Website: apple
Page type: payment
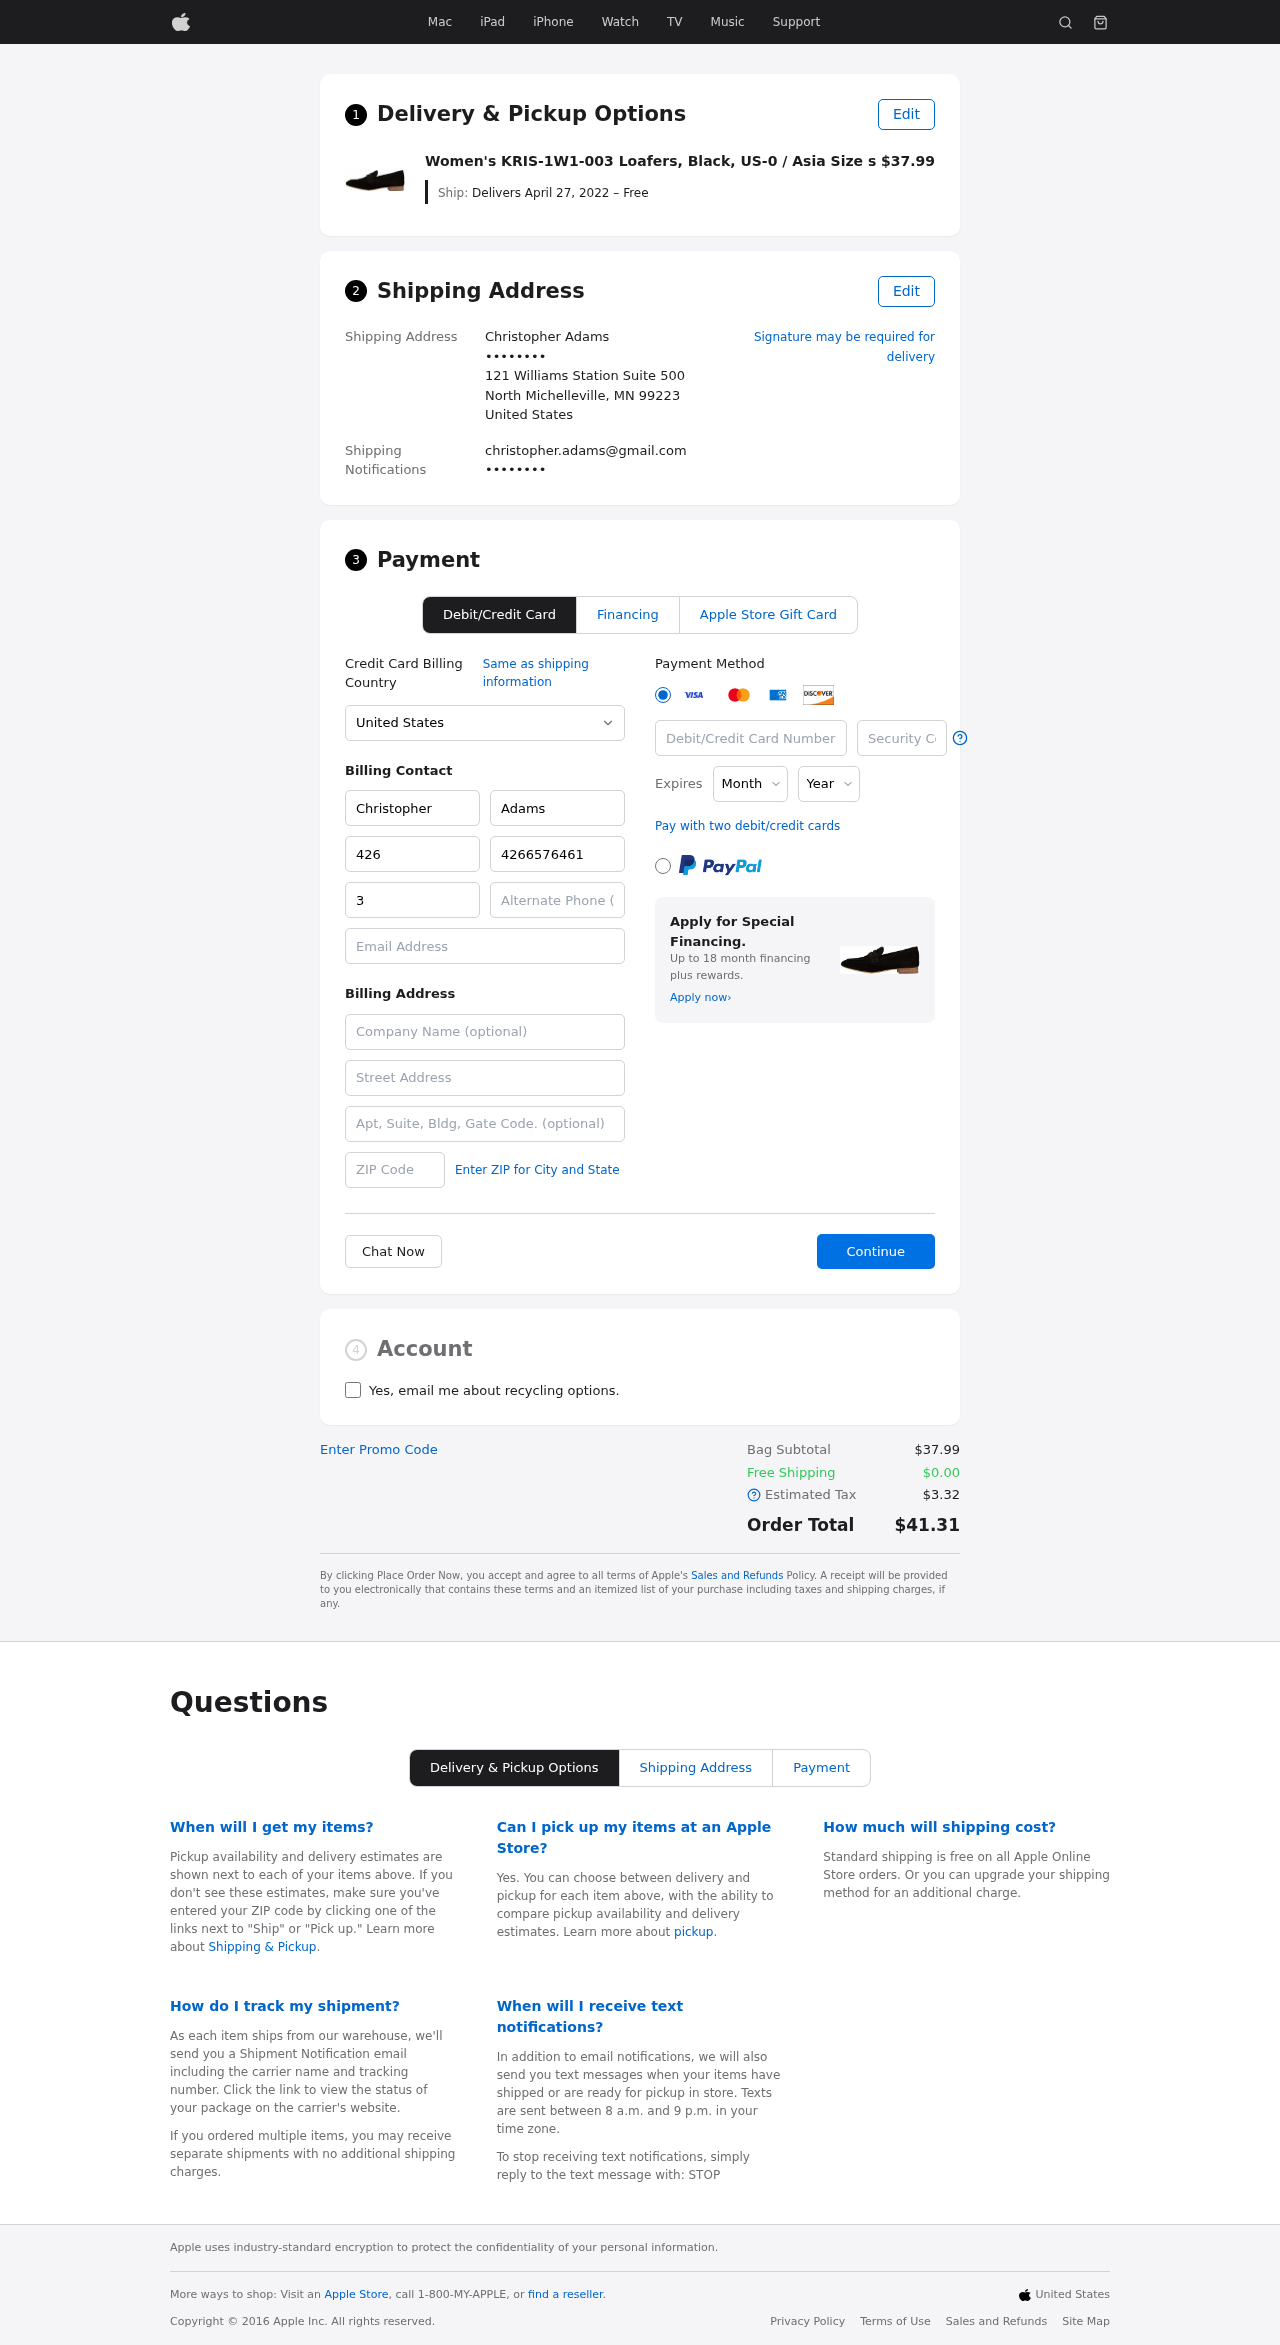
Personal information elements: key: PII_CARD_CVV
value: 015
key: PII_CARD_EXPIRY_MONTH
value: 10
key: PII_CARD_EXPIRY_YEAR
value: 29
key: PII_CARD_NUMBER
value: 4144 0937 4559 9385
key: PII_CITY_STATE_ZIP
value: North Michelleville, MN 99223
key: PII_COMPANY
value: Arnold-Young
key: PII_COUNTRY
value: United States
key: PII_EMAIL
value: christopher.adams@gmail.com
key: PII_EMAIL2
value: christopher.adams@gmail.com
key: PII_FIRSTNAME
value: Christopher
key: PII_FULLNAME
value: Christopher Adams
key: PII_LASTNAME
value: Adams
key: PII_PHONE3
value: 4266576461
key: PII_PHONE_ALT
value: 3773509475
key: PII_PHONE_ALT_AREA
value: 377
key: PII_PHONE_AREA
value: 426
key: PII_POSTCODE2
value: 40151
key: PII_SECURITY_CODE
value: BC89
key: PII_STREET
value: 121 Williams Station Suite 500
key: PII_STREET2
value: Suite 429
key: PII_PHONE
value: ••••••••
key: PII_PHONE2
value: ••••••••
Product elements: key: PRODUCT1_NAME
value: Women's KRIS-1W1-003 Loafers, Black, US-0 / Asia Size s
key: PRODUCT1_PRICE
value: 37.99
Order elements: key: ORDER_DELIVERY_DATE
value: Delivers April 27, 2022 – Free
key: ORDER_SUBTOTAL
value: $37.99
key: ORDER_SHIPPING_COST
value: $0.00
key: ORDER_TAX
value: $3.32
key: ORDER_TOTAL
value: $41.31